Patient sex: M
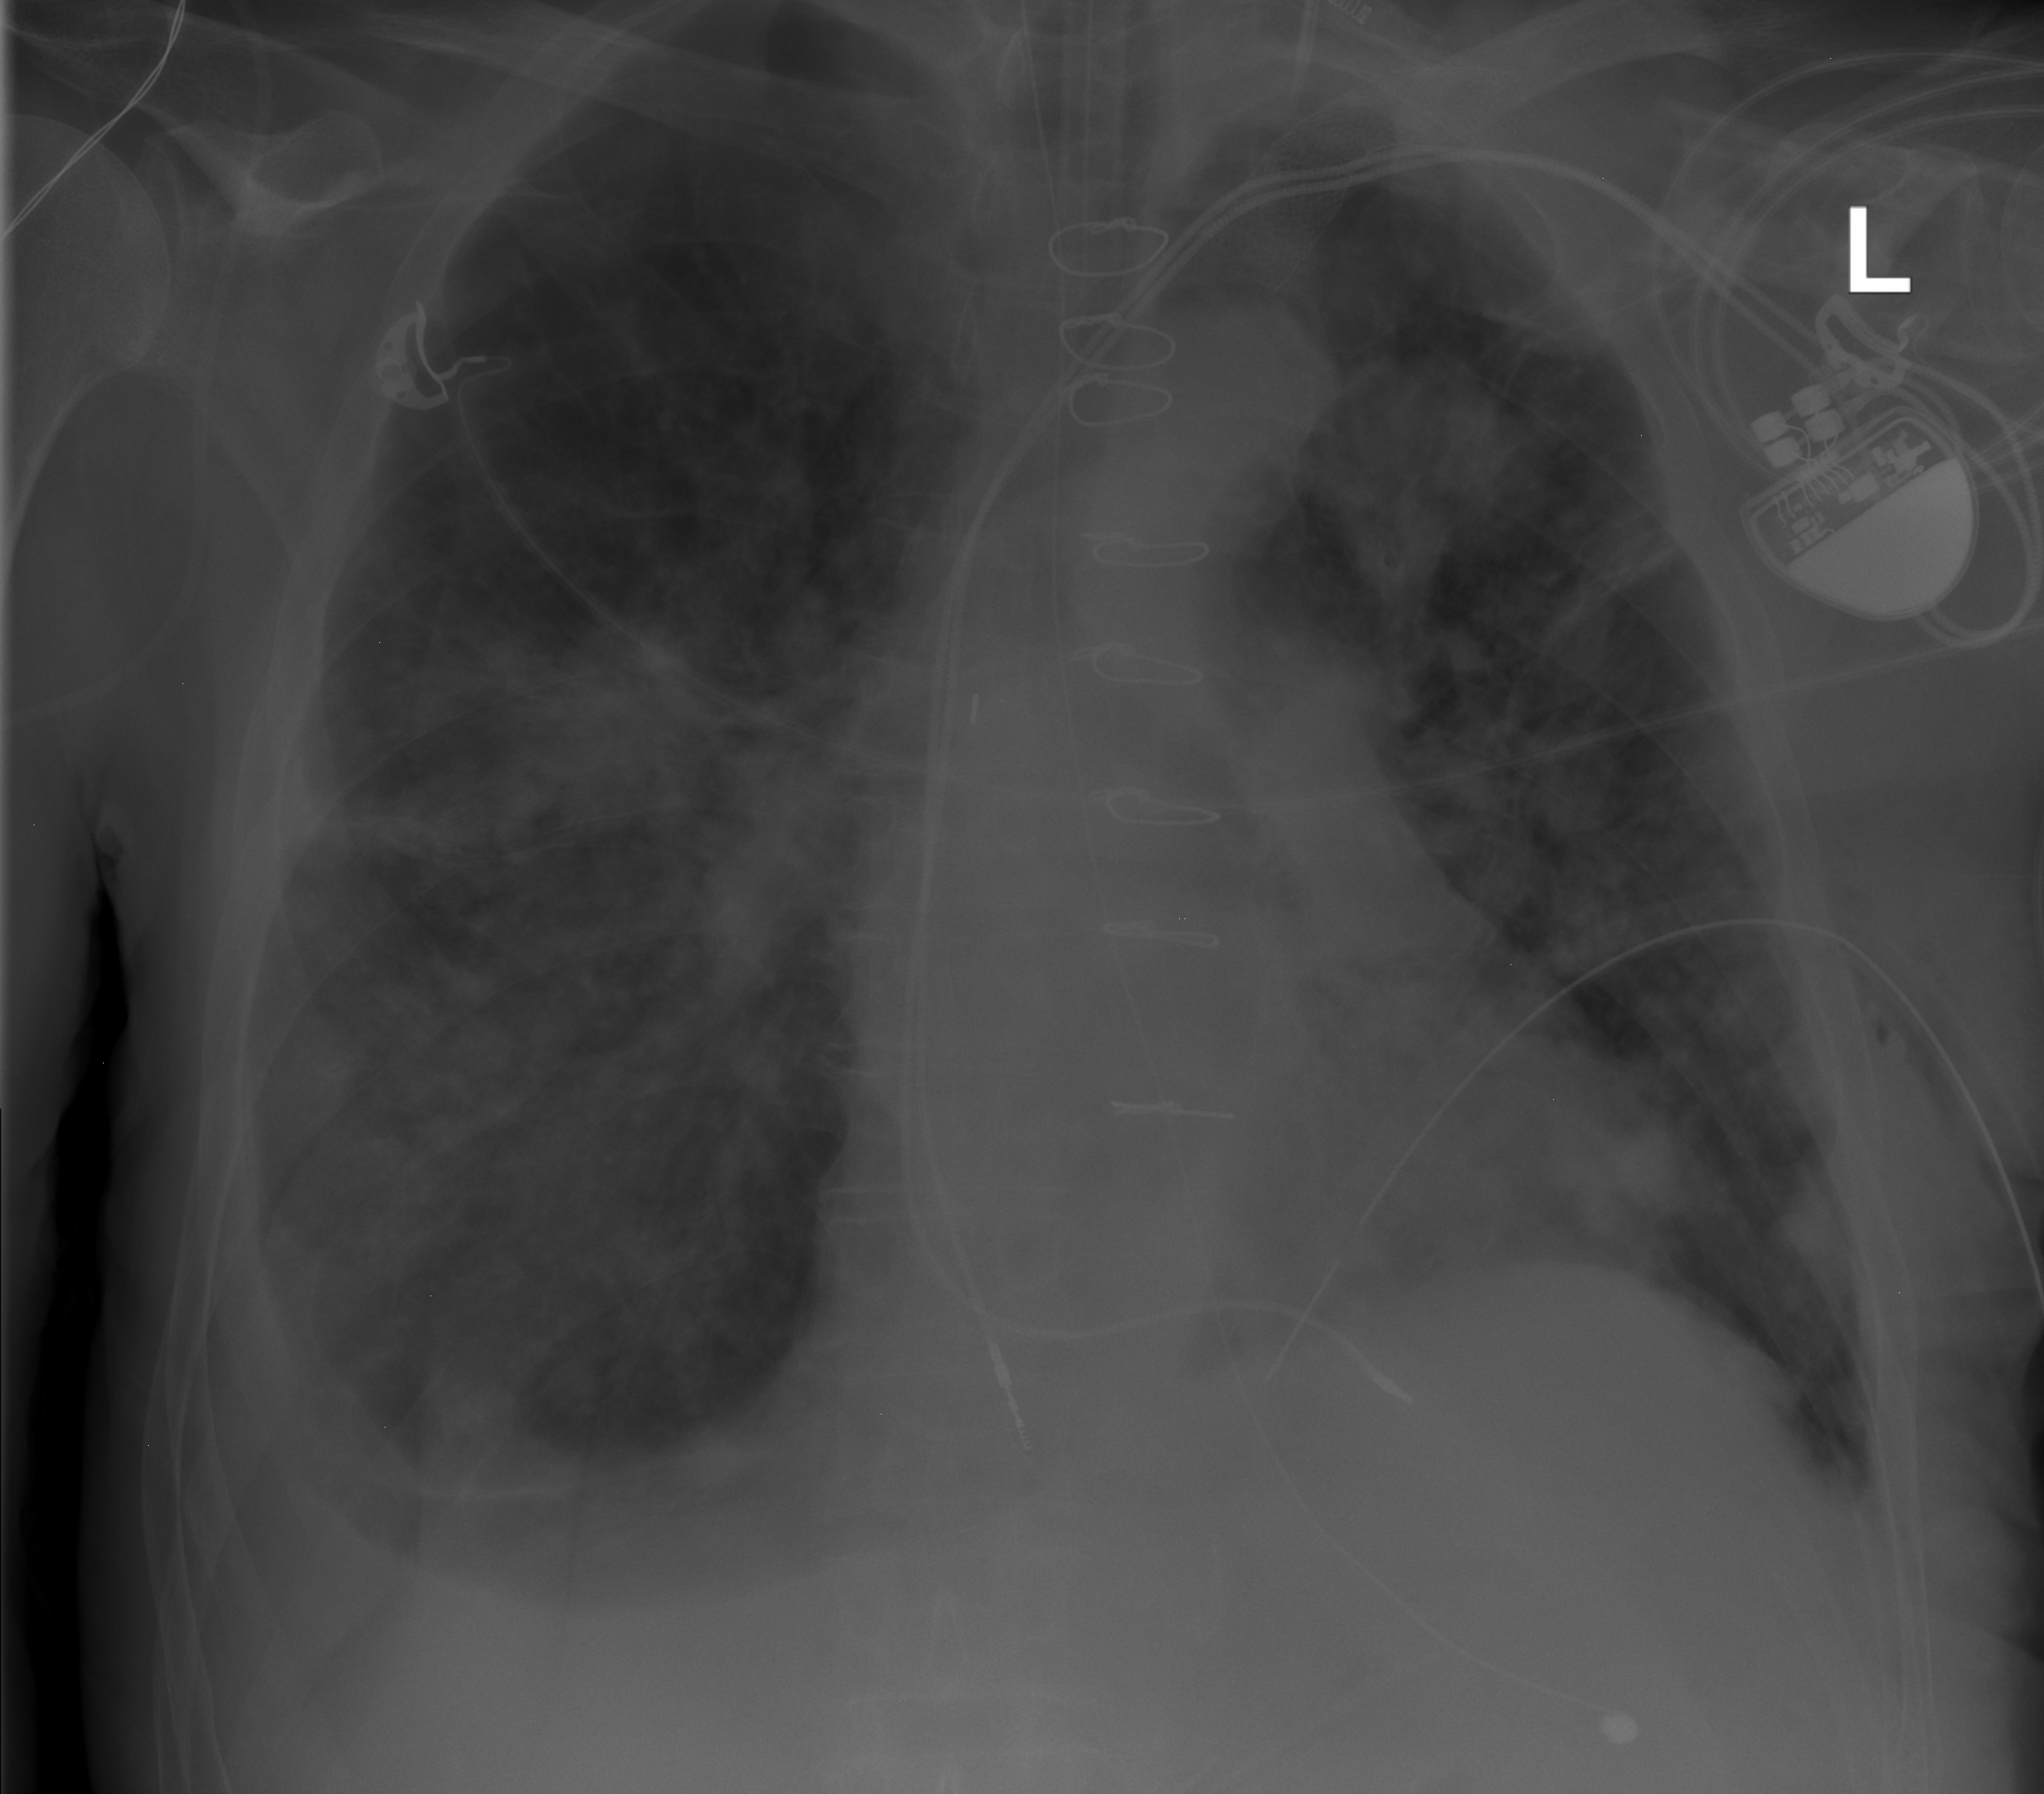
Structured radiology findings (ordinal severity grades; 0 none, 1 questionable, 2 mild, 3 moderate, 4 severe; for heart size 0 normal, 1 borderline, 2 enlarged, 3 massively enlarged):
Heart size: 1
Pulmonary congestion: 0
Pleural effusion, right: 2
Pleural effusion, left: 0
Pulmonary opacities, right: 2
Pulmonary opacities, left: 2
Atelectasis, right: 2
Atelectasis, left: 2